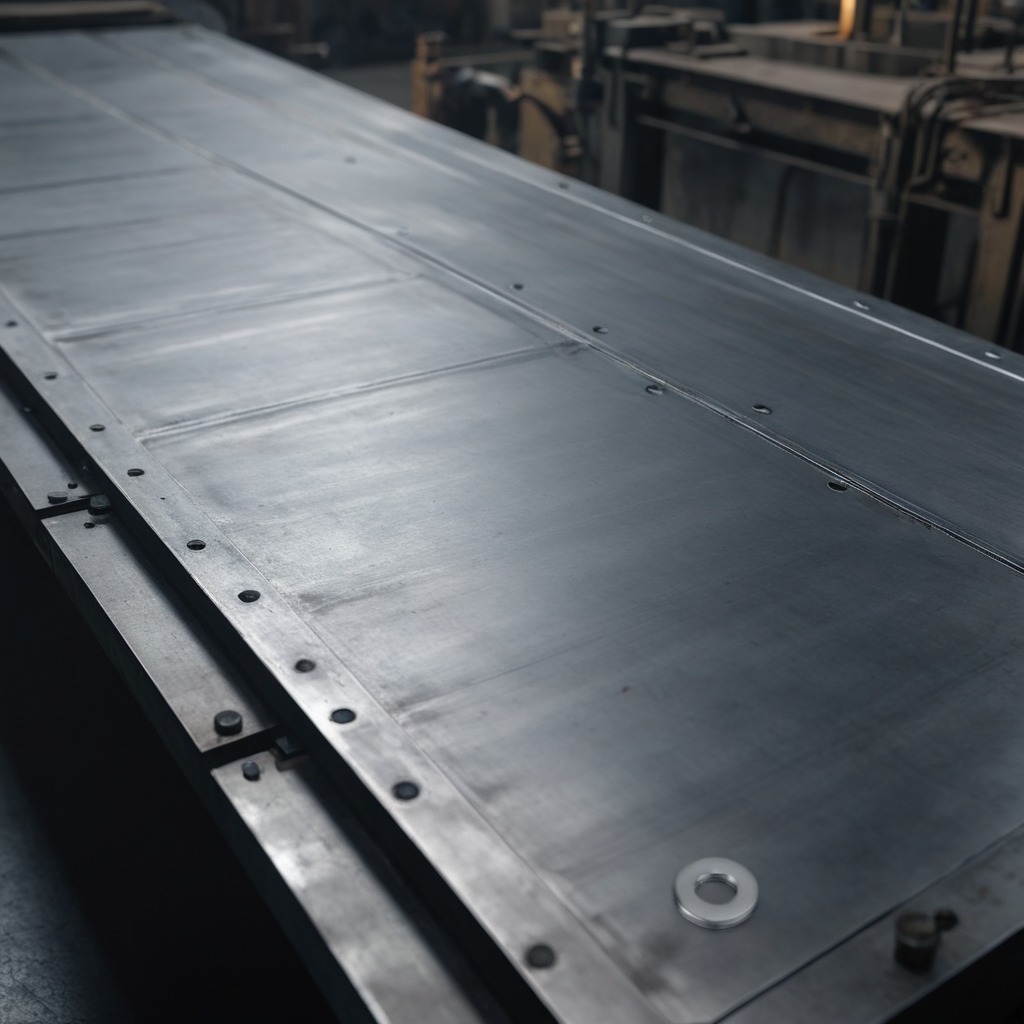
A flat metal washer lies on the cold steel table in a mining workshop.